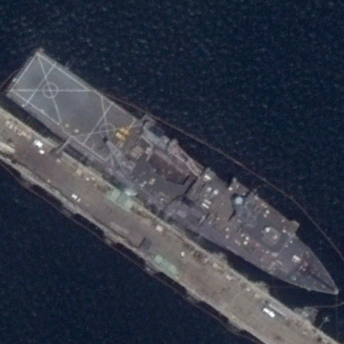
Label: combat